Question: ## preface
I would like to learn more about cloud computing. After being laid off in July due to Covid and being somewhat dated in some of my skill sets, I endeavored to build a sample web app using a variety of UI frameworks. I also want to learn more about cloud computing, and thus came up with recreating a favorite board game as a target.
## goals
Part of this boardgame utilizes tiles. I could simply scan the tiles and manually add the data but I would like to learn to use a new technology to do this for me. It's a one time task, but it would be a great task for learning something new.

As you can see this is a very simple tile and background. What I would like to learn to do using either Machine Learning, AI or cloud computing is this:
- - - - - -
## questions/concerns
I am not sure if Machine Learning or AI is overkill. One of my limitations and thus interest in the cloud computing option is that my current computer is quite dated (MBP 2008, stuck on OSX 10.11) and cannot seem to utilize things like ImageMagick or GraphicsMagick. All the Node.js solutions were browser based in order to use the GPU.
My knowledge of image processing is very small and I have been searching for things like .
So is this possible, or is it overkill? What are some of the phrases and key words to help me search for more solutions? Thank you in advance.
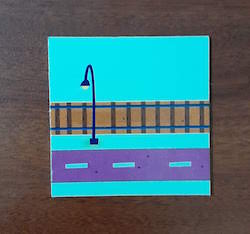
Answer: I think what you're trying to do can be achieved using OpenCV in Python:
If you take pictures of the tiles on the same background, then you can use a picture of the background as a model to subtract the background from all the tile pictures. The OpenCV website has some <URL>
Once you've extracted the tiles from the images, you'll want to deskew them. You can again use OpenCV for this in python, as shown <URL>
This really depends on how many images you're processing and what resolution you're working with. You might want to checkout Google Colab (free) which lets you temporarily use Google servers to run machine-learning tasks for educational/research purposes. Other solutions include using compute instances from Google Cloud/AWS/Azure but these might cost you a bit (although you can often get some free credit when you start).